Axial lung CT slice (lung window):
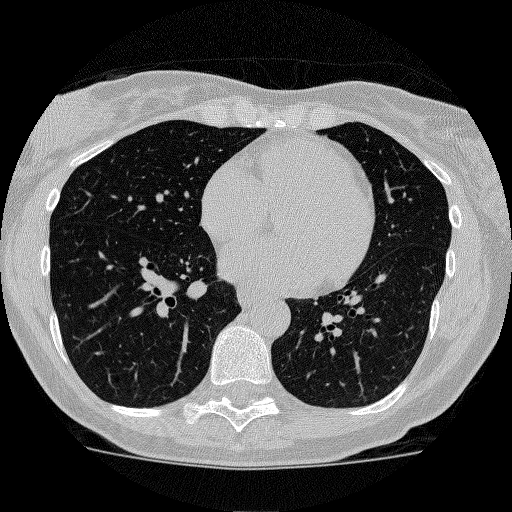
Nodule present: no